Question: I'm sure this is something simple I'm overlooking but since I've been dealing with this strange issue for a few days now I'm asking for help.
### Here is my apps setup and the issue:
A Rails 3.2.13 app with the pg gem and the following db scheme:
'''
create_table "clients", :force => true do |t|
t.string "uuid"
t.string "private_key"
t.datetime "created_at", :null => false
t.datetime "updated_at", :null => false
end
add_index "clients", ["private_key"], :name => "index_clients_on_private_key"
add_index "clients", ["uuid"], :name => "index_clients_on_uuid"
'''
### I currently have two rows in my "clients" database. They pictured below:

### The issue
When I perform a simple "SELECT * FROM clients;" using the RubyMine database console I get the rows pictured in the screen shot above. When I perform a "SELECT * FROM clients WHERE id = 11;" I get that row, all is well there. However, the issue is that when I try to perform a "SELECT * FROM clients WHERE private_key = "MkRBNUZBQzUtMzVDRi00NzQ3LThFNjEtNjI4OThERUQzQkRF";" it fails and shows the following in the console output...
'''
sql> SELECT * FROM clients WHERE private_key = "MkRBNUZBQzUtMzVDRi00NzQ3LThFNjEtNjI4OThERUQzQkRF"
[2013-04-17 20:09:51] [42703] ERROR: column "MkRBNUZBQzUtMzVDRi00NzQ3LThFNjEtNjI4OThERUQzQkRF" does not exist
Position: 43
'''
I've also tried pulling this row out of the db by utilizing the active record helper methods...
'''
Client.exists?(:private_key => token)
Client.find_by_private_key(token)
'''
However, nothing works, it never finds the record that does exist in the db. Does anyone have any idea what is going on here? All I need to be able to do is utilize the active record helpers, specifically the "Client.exists?(:private_key => token)" to be able to check and see if the supplied token exists in the db.
Thanks for your help!
## Update 4/18/13 @ 9:30am
I just tried 'Client.find(12)' just to see if it would find the record by id, and this works. This doesn't help me understand why I still can't use 'Client.exists?(:private_key => token)' or 'Client.find_by_private_key(token)'.
## Update 4/19/13 @ 9:15am
The answer to this problem was that the code generating my private_key value was adding a return/white space to the end of the value. So when trying to query the db for row based on a private_key it was always failing to find anything.
To fix the problem I added a gsub to the end of the code that generates the private_key, like this...
'''
private_key = SecurityHelper.encrypt_private_key(client_uuid).gsub(/\s+/, "")
'''
This strips all white space from the generated private key and solved the problem.
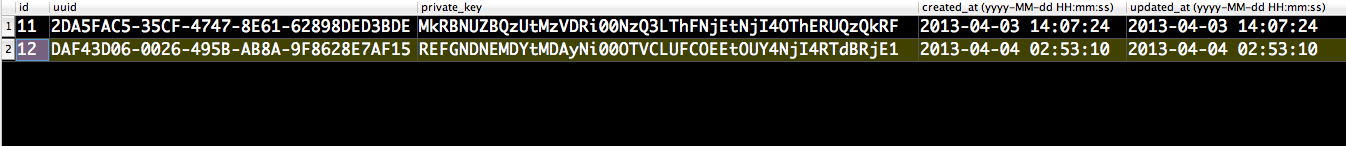
Answer: Have you tried
'''
Client.exists?(:private_key => "MkRBNUZBQzUtMzVDRi00NzQ3LThFNjEtNjI4OThERUQzQkRF")
'''